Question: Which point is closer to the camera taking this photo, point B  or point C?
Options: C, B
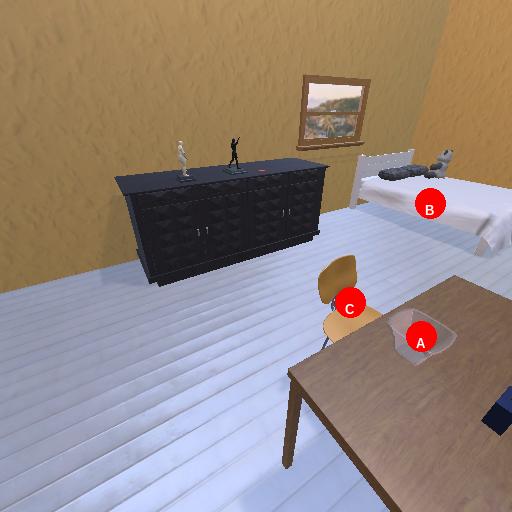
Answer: C